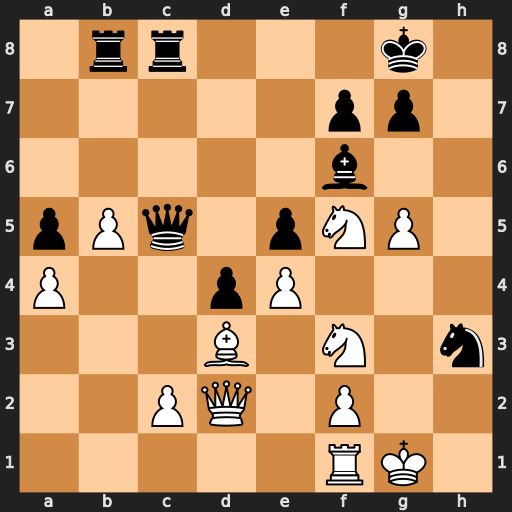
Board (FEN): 1rr3k1/5pp1/5b2/pPq1pNP1/P2pP3/3B1N1n/2PQ1P2/5RK1
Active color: w
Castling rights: -
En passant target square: -
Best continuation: Kh2 Nxg5 Nxg5